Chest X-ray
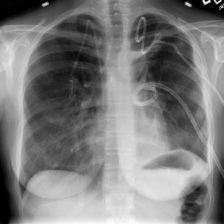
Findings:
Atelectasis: positive
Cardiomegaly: negative
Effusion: negative
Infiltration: negative
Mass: negative
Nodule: negative
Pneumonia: negative
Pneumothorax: positive
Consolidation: negative
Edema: negative
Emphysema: negative
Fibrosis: negative
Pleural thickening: negative
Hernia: negative